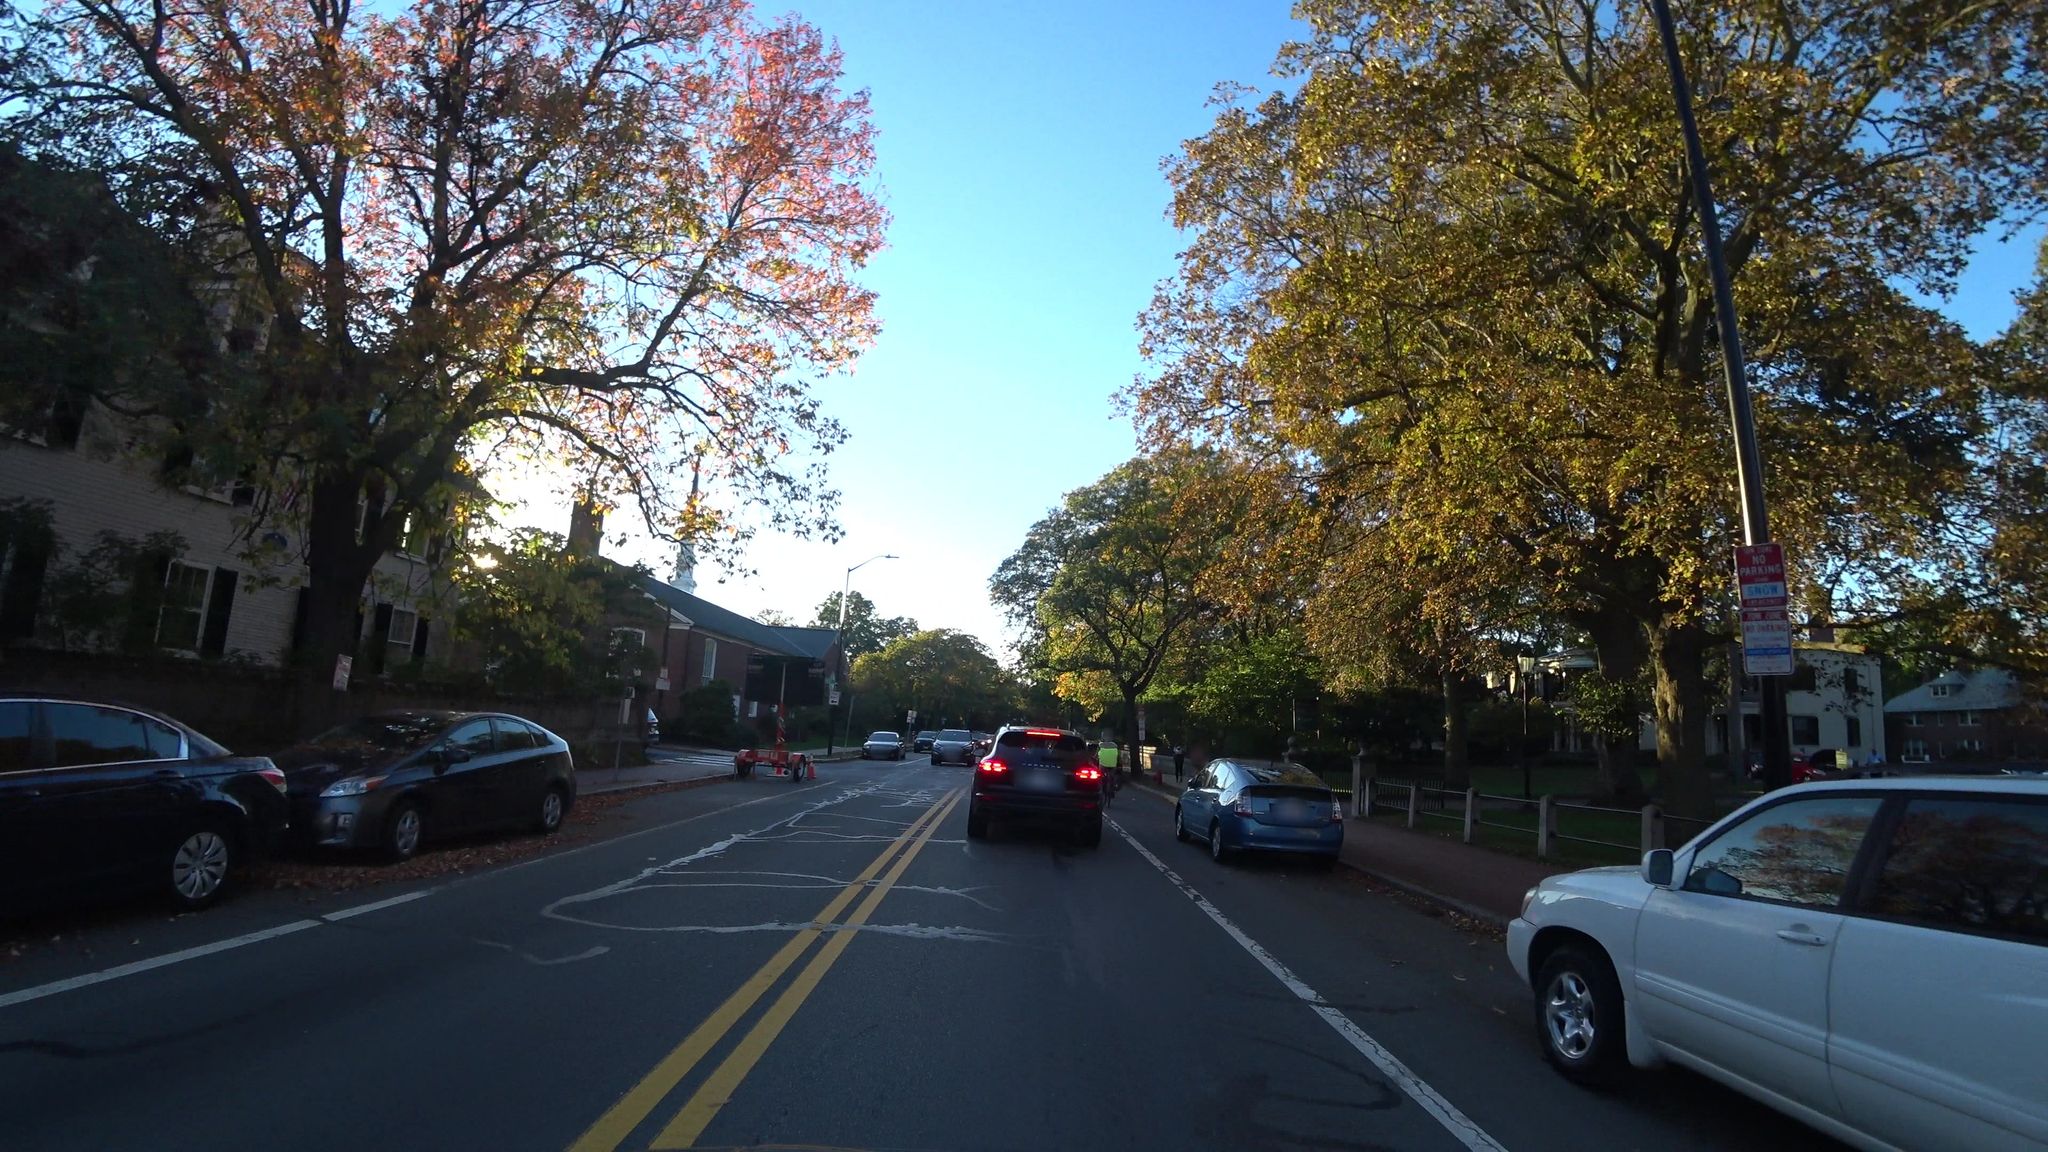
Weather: clear
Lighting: day
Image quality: good
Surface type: driving surface
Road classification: footway
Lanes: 3, 2
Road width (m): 3
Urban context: urban centre
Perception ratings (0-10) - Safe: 6.99, Lively: 9.15, Beautiful: 8.87, Boring: 2.88, Depressing: 1.24, Wealthy: 5.21